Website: apple
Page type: cart
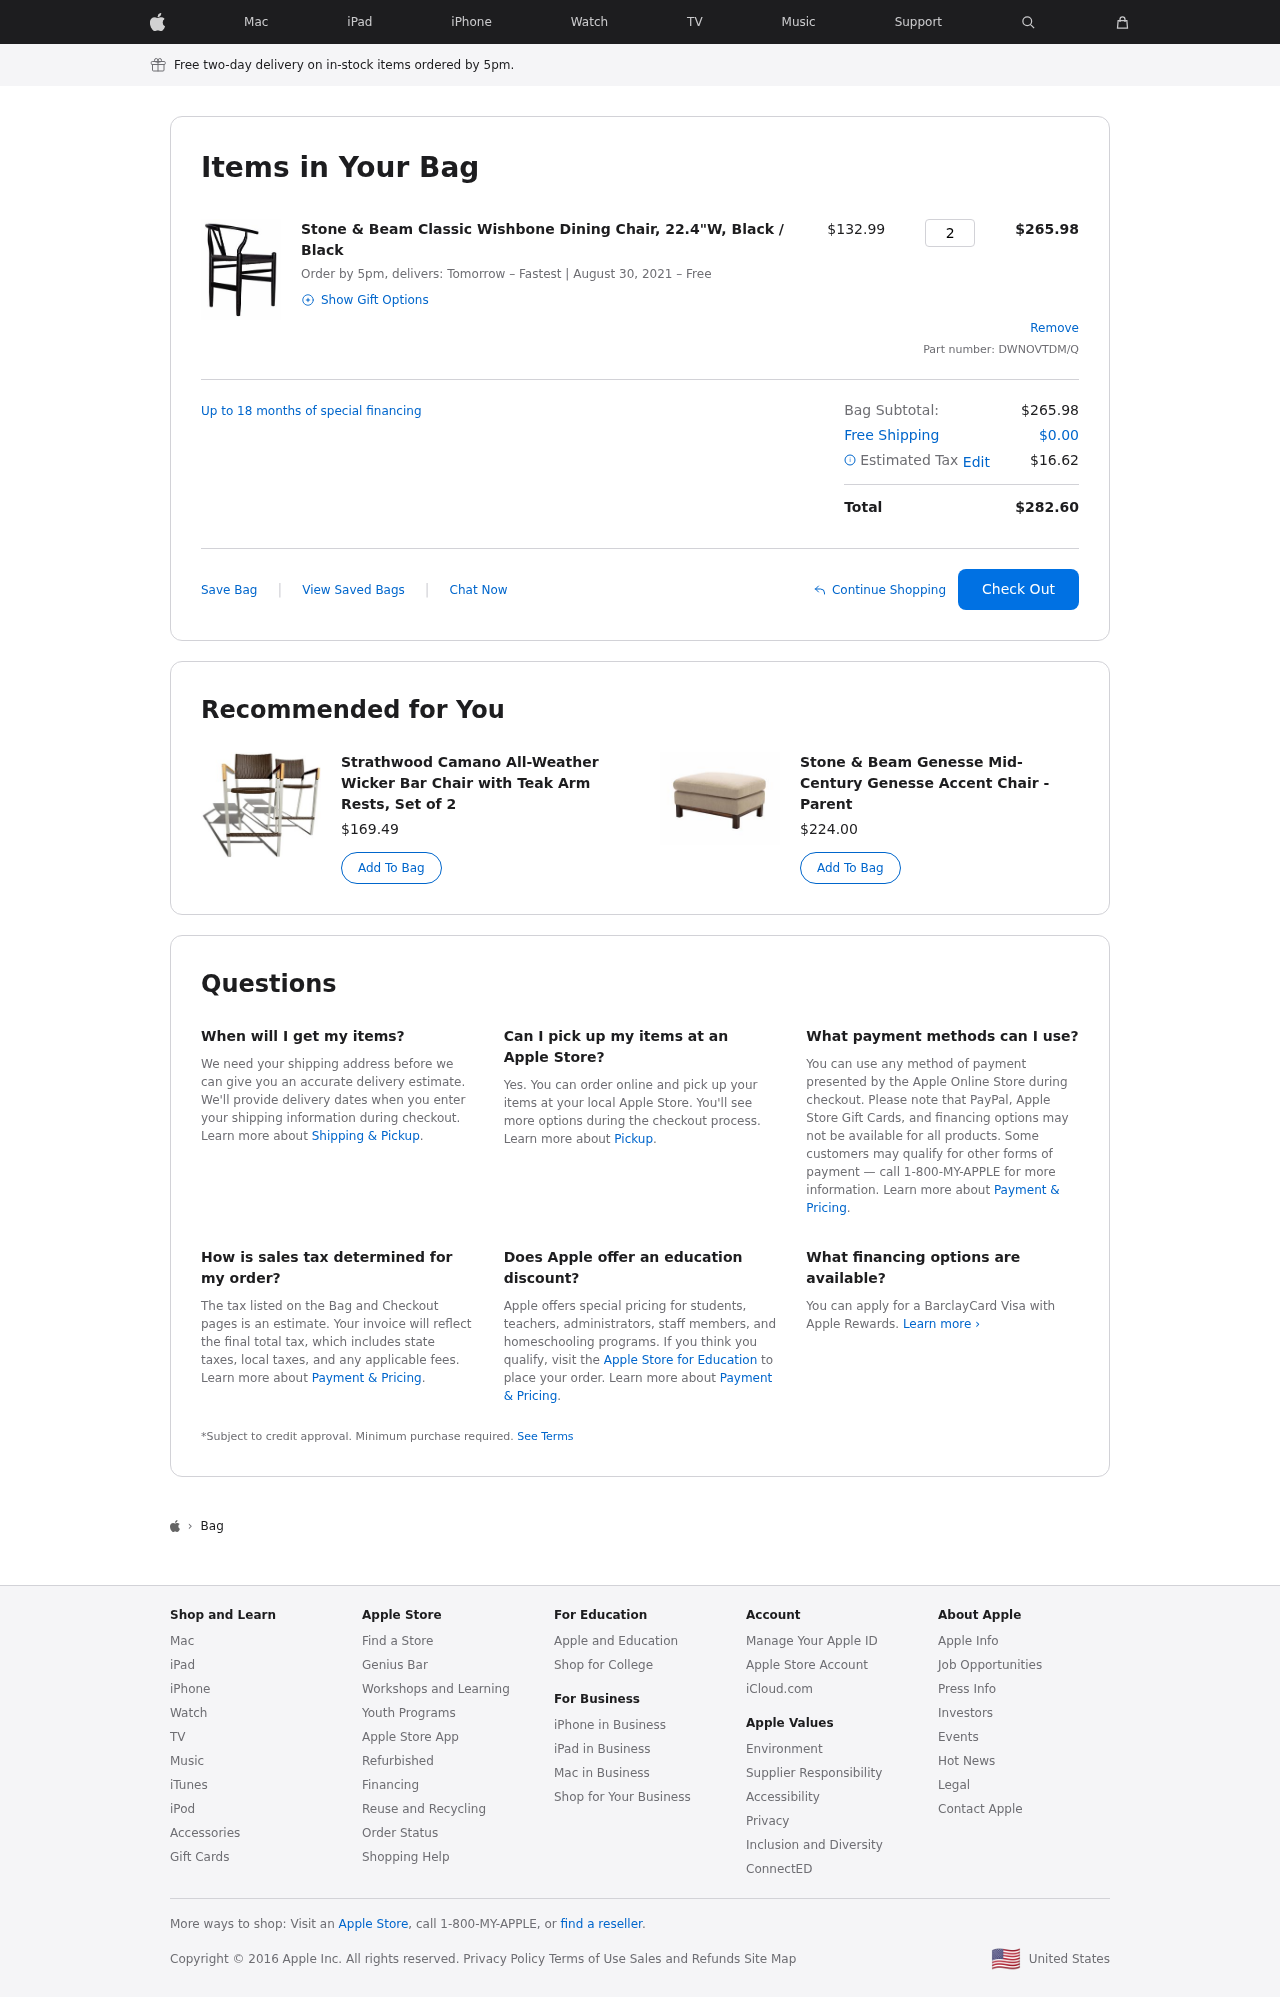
Product elements: key: PRODUCT1_NAME
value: Stone & Beam Classic Wishbone Dining Chair, 22.4"W, Black / Black
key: PRODUCT1_PRICE
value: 132.99
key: PRODUCT1_QUANTITY
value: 2
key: PRODUCT2_NAME
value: Strathwood Camano All-Weather Wicker Bar Chair with Teak Arm Rests, Set of 2
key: PRODUCT2_PRICE
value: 169.49
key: PRODUCT3_NAME
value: Stone & Beam Genesse  Mid-Century Genesse Accent Chair - Parent
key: PRODUCT3_PRICE
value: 224
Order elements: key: ORDER_DELIVERY_DATE
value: August 30, 2021
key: ORDER_SUBTOTAL
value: $265.98
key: ORDER_ID
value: DWNOVTDM/Q
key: ORDER_SHIPPING_COST
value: $0.00
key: ORDER_TAX
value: $16.62
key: ORDER_TOTAL
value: $282.60